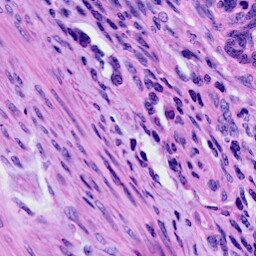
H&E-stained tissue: Cervix